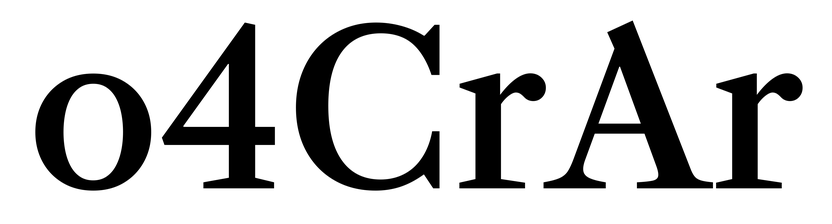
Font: LibreCaslonText_Medium